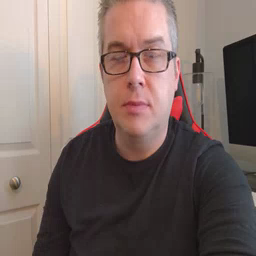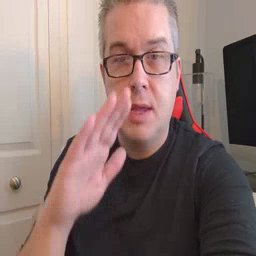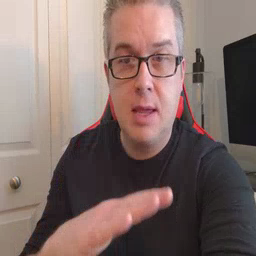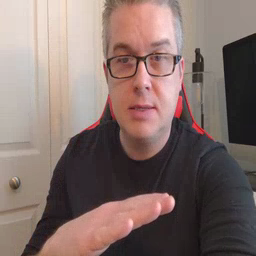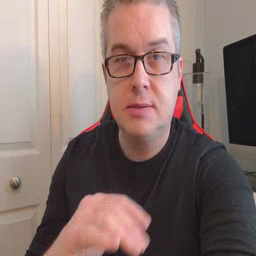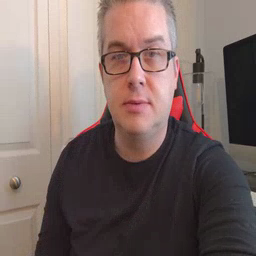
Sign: on